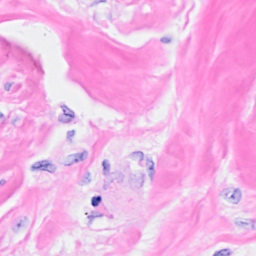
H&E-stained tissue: Breast